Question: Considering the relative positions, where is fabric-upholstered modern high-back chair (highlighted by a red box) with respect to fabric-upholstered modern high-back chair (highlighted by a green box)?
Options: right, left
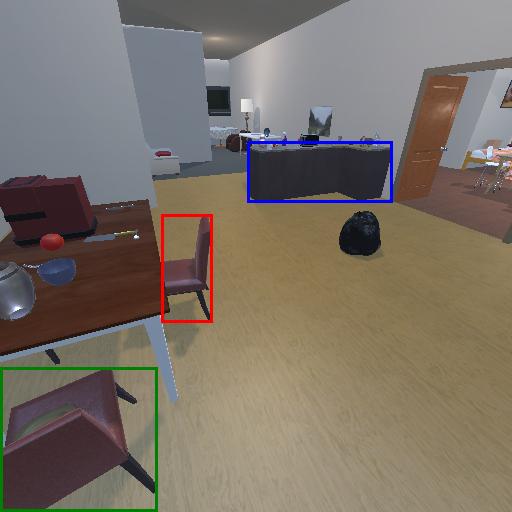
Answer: right